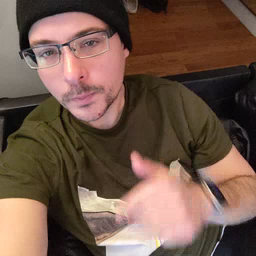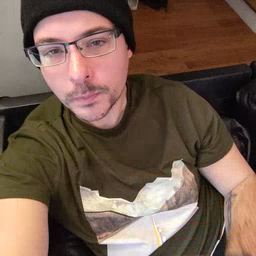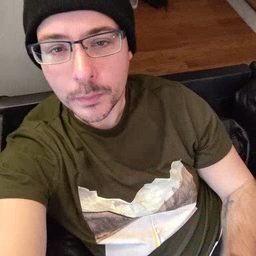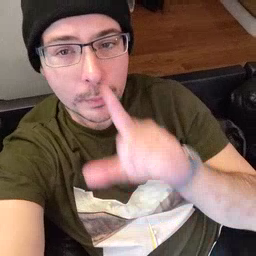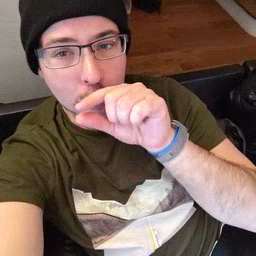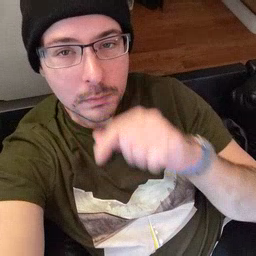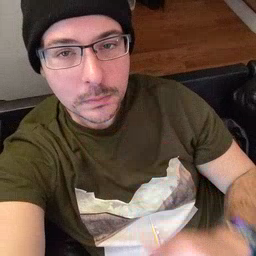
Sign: bird